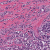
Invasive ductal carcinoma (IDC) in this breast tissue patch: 0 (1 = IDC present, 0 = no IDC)